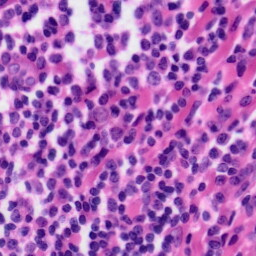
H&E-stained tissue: Tonsil